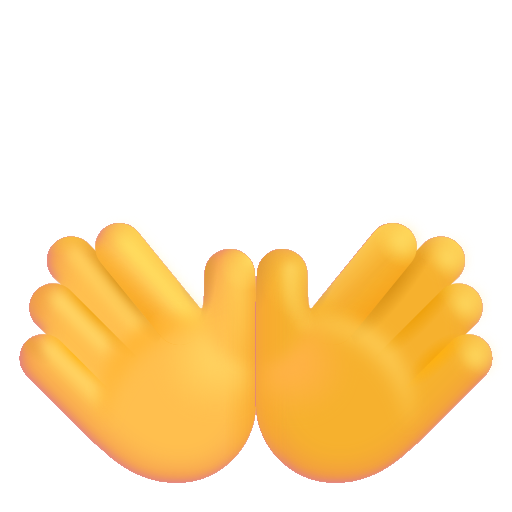
open hands color default